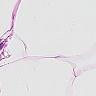
Metastatic tissue present: no